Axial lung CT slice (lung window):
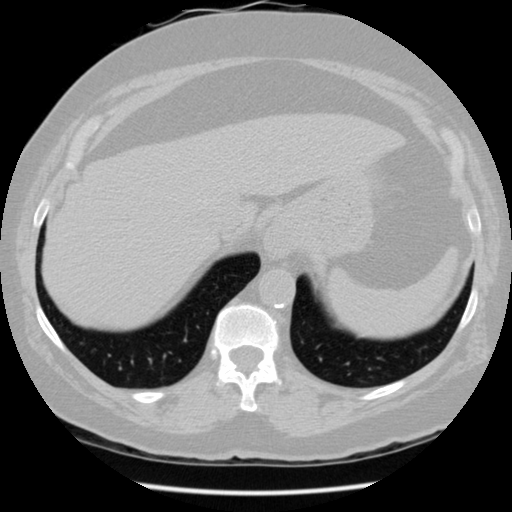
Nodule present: no